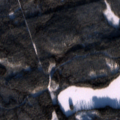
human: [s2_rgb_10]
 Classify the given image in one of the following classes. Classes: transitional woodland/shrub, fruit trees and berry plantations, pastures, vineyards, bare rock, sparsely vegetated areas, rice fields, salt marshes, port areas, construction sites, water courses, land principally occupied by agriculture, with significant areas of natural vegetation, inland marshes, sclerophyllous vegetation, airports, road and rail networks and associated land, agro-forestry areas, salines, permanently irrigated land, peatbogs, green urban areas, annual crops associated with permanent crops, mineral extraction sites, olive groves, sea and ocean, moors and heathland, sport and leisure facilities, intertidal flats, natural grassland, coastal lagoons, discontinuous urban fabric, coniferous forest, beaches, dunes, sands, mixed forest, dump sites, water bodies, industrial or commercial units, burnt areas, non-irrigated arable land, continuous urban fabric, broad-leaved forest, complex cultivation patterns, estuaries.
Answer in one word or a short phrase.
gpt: coniferous forest, water bodies